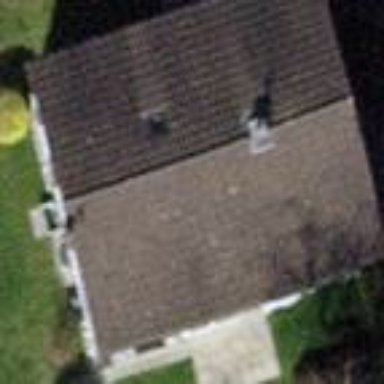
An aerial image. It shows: Gabled roofed house.